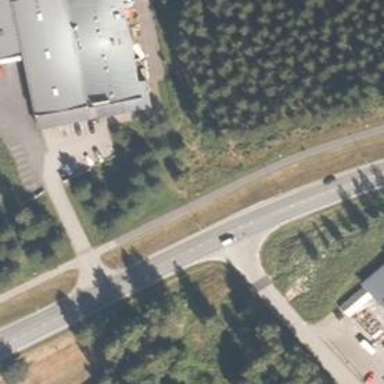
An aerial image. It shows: Tertiary road with asphalt surface and sidewalk on the left.